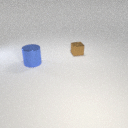
large blue metal cylinder to the left of small brown metal cube